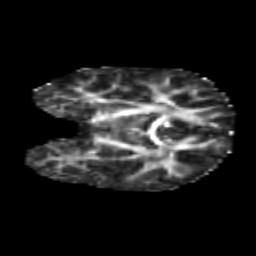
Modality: FA
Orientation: coronal
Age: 7
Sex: female
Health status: healthy